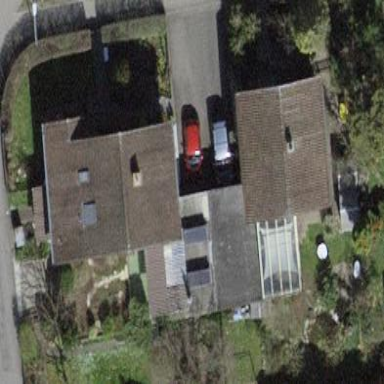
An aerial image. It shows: Garage building.